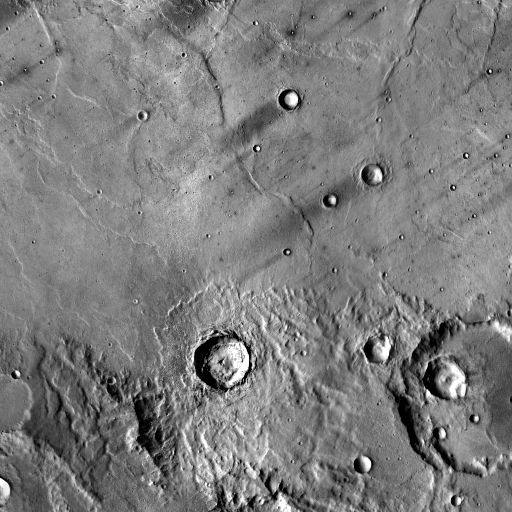
Crater classes present: Background, Other, Layered